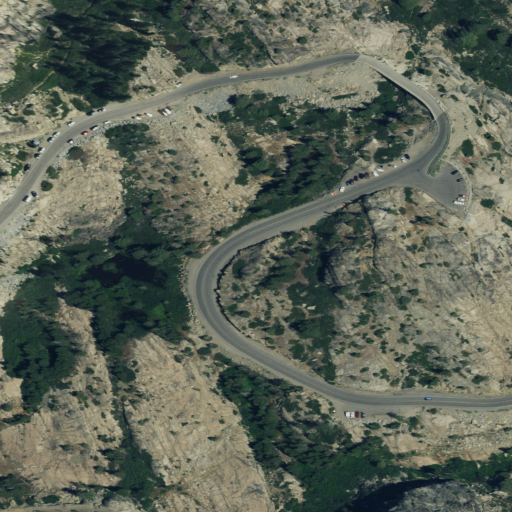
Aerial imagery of mountain in California named McGlashan Point containing shrub, medium intensity development, low intensity development, high intensity development, evergreen forest, and woody wetlands